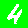
Digit: 4